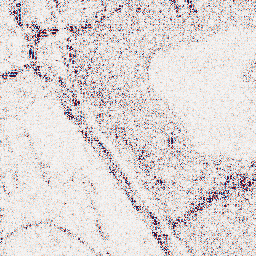
Category: wavelet
Decomposition family: wavelet_dwt
Decomposition parameters: wavelet: db8
level: 1
Upsampling method: quartic
Upsampling parameters: scale: 2
Upsampling scale: 2